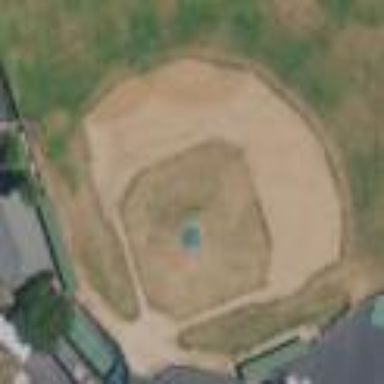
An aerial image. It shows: Baseball pitch for leisure land.